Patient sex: M
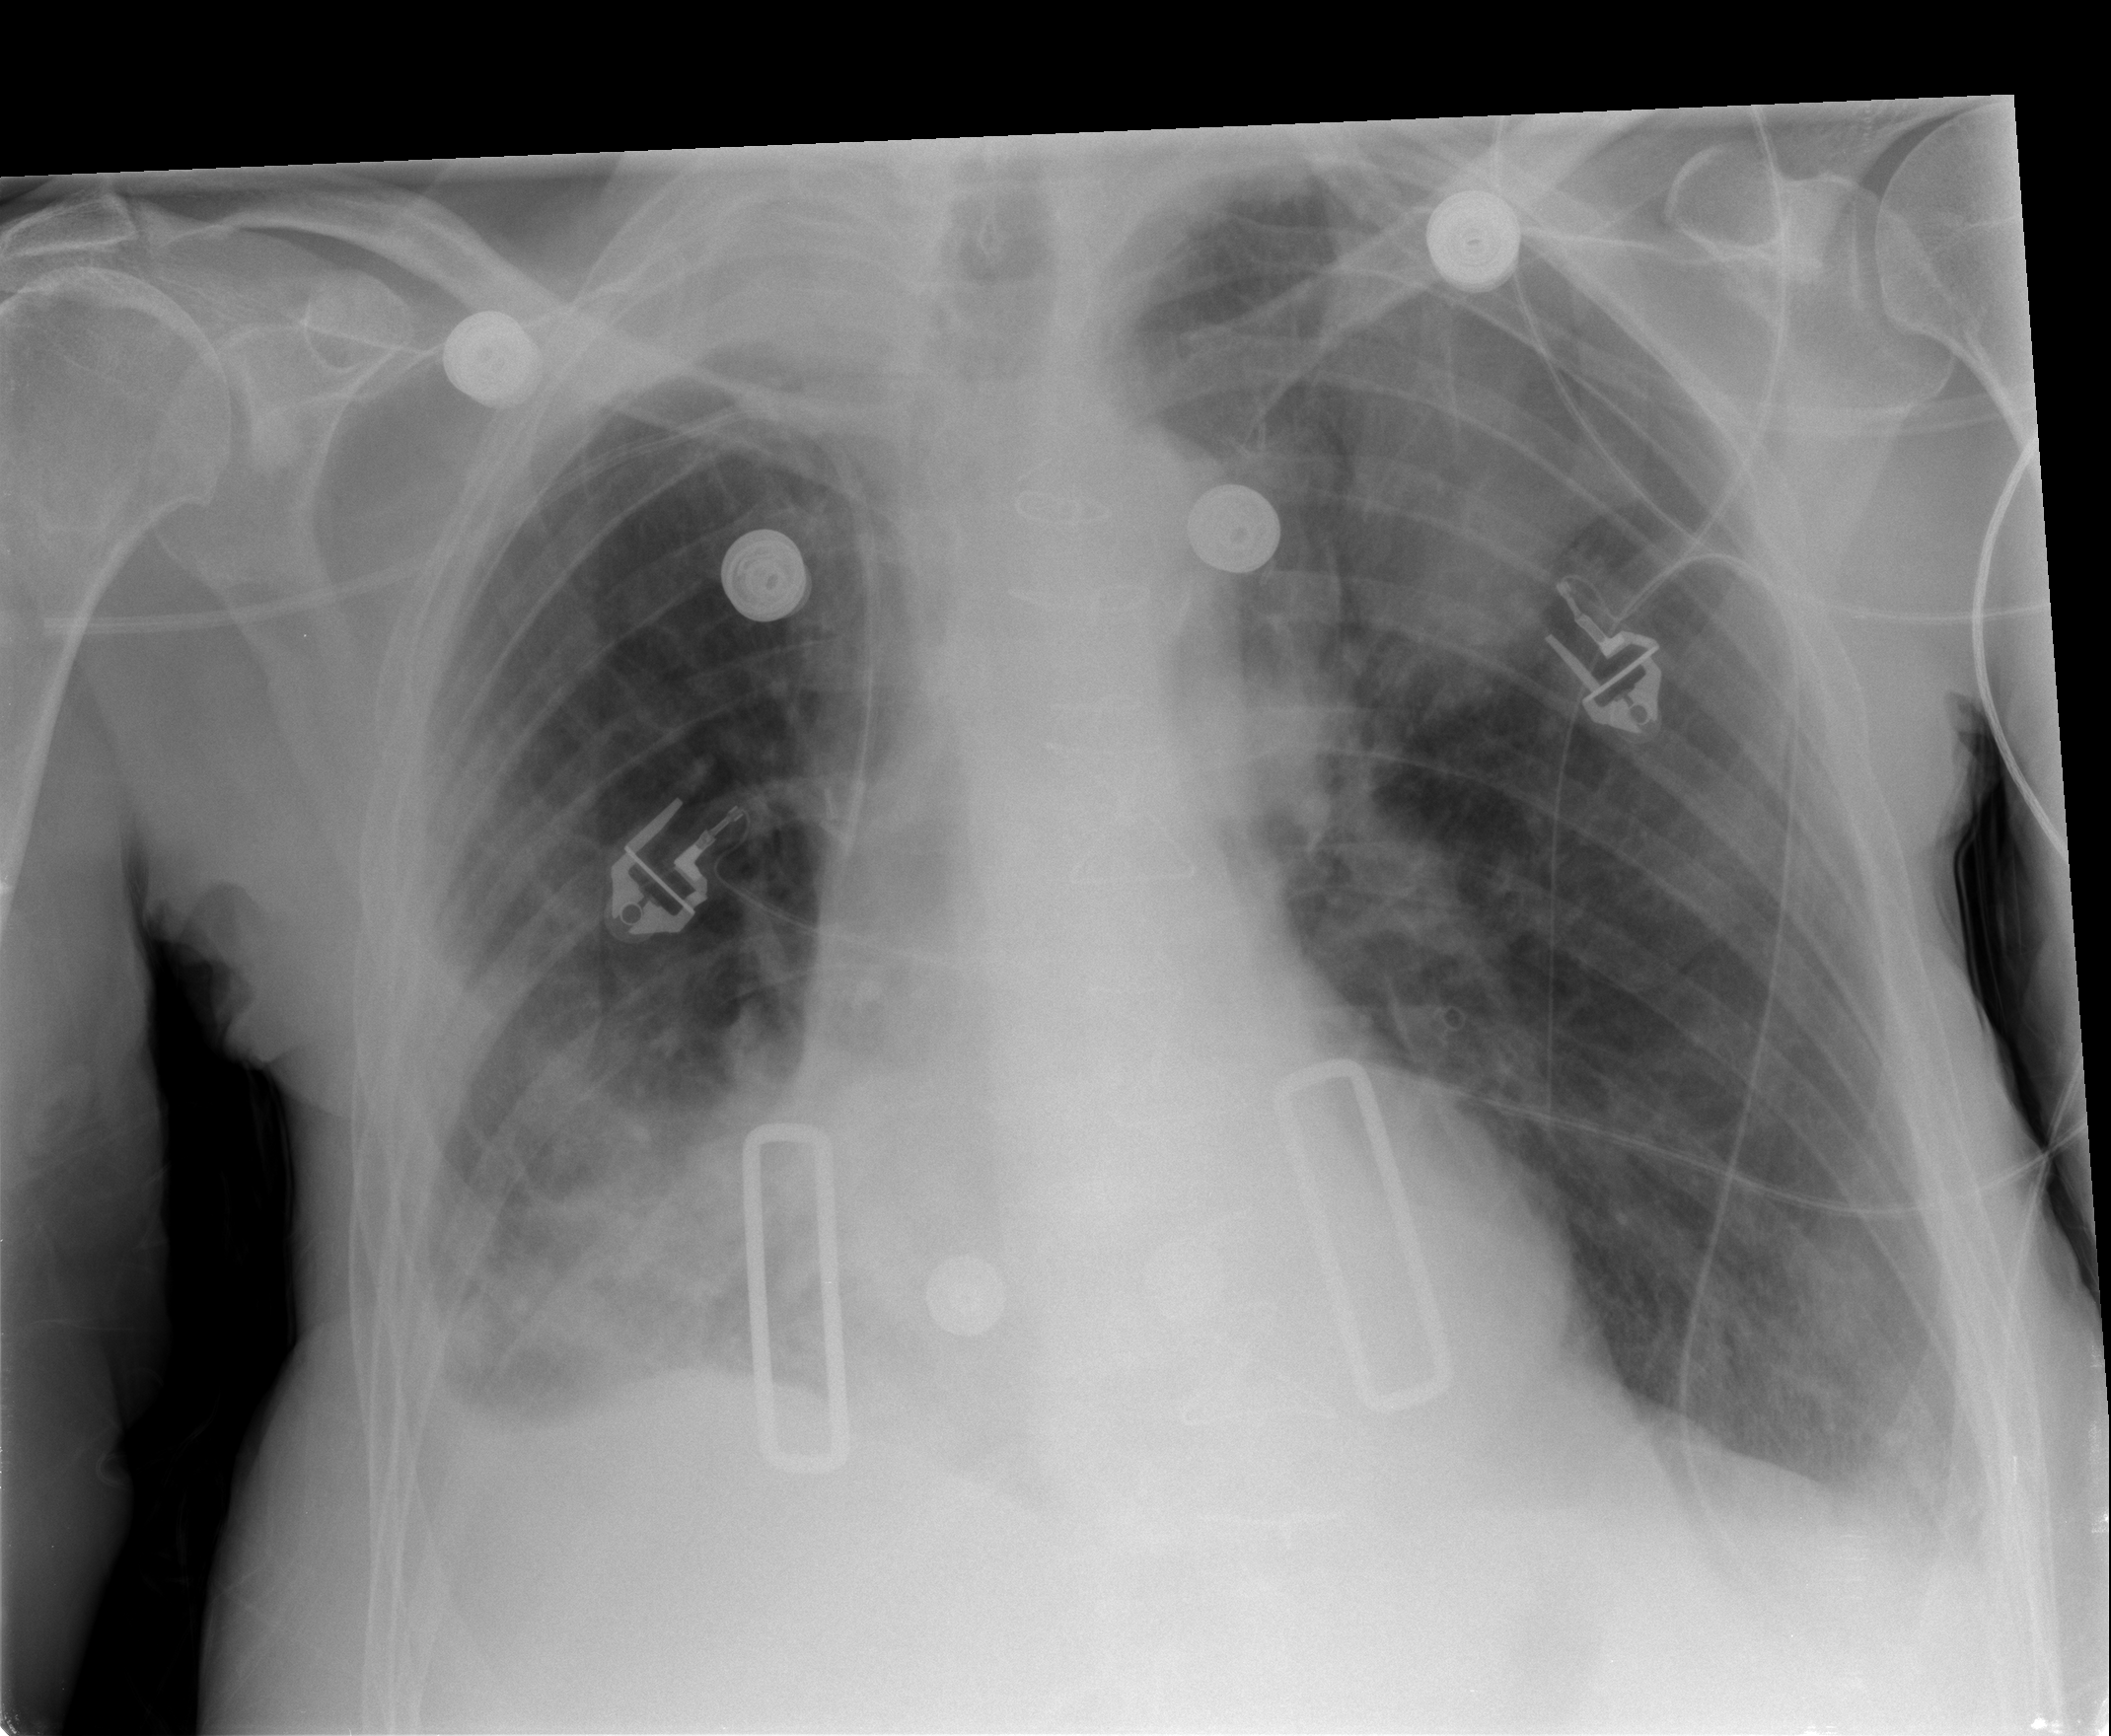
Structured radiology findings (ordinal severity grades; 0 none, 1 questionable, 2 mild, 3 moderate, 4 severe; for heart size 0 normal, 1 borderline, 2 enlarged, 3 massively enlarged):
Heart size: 0
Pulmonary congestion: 0
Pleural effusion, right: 3
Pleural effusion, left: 2
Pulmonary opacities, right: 2
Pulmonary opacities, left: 2
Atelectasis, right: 3
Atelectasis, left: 2